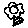
Label: flower